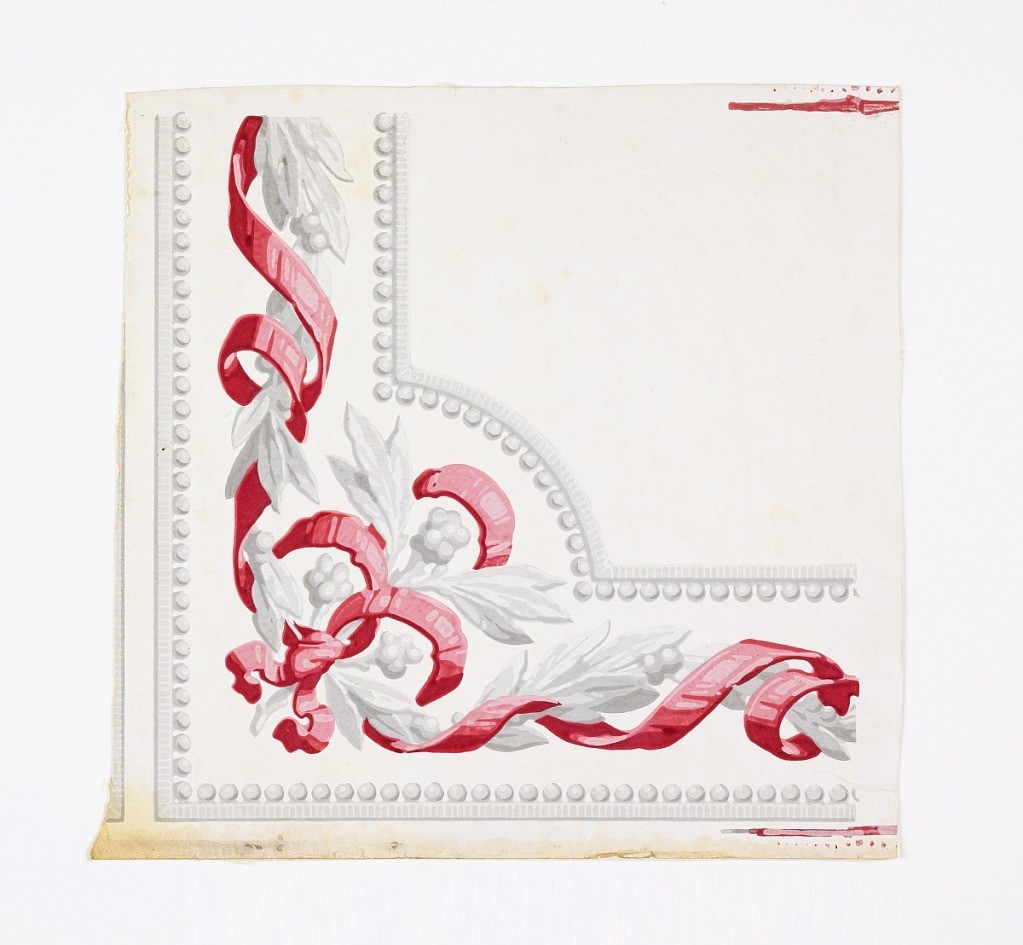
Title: Border corner
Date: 1830–45
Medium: Block-printed
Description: Border corner used for occasions when borders serve to outline panels or dados. Oak leaves and ribbon with bead molding. Printed in gray and pink on white ground.